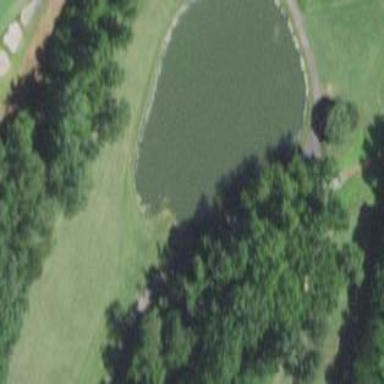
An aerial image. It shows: Water hazard on golf course. The hazard is natural water feature.